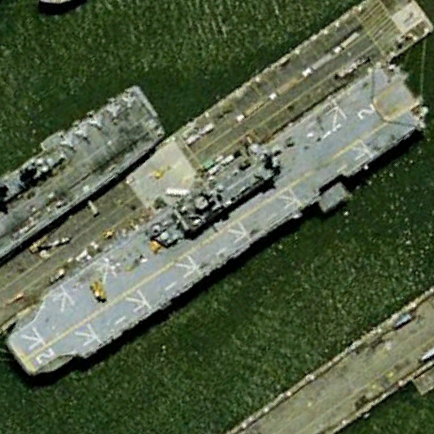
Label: assault